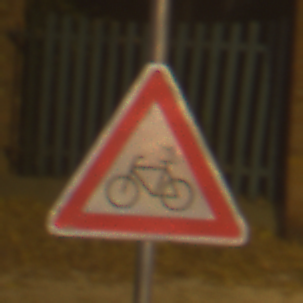
Verkehrszeichen: RadverkehrRechts
Umgebung: Outdoor, Urban
Tageszeit: Night
Wetter: Clear
Licht: Artificial
Jahreszeit: NotSpecified
Kontrast: HighContrast